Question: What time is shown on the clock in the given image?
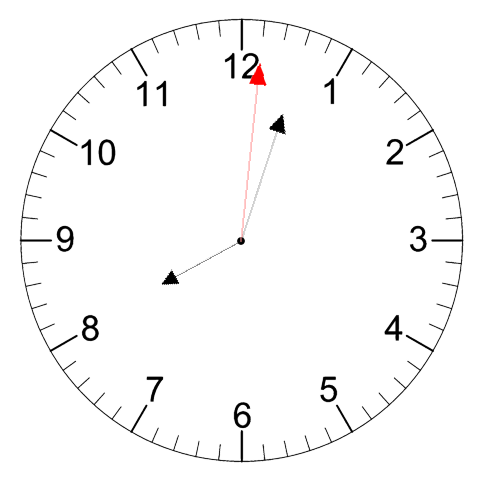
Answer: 08:03:01